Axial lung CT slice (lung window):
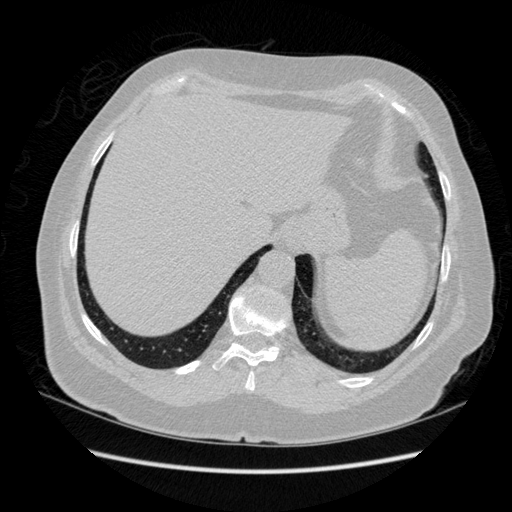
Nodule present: no